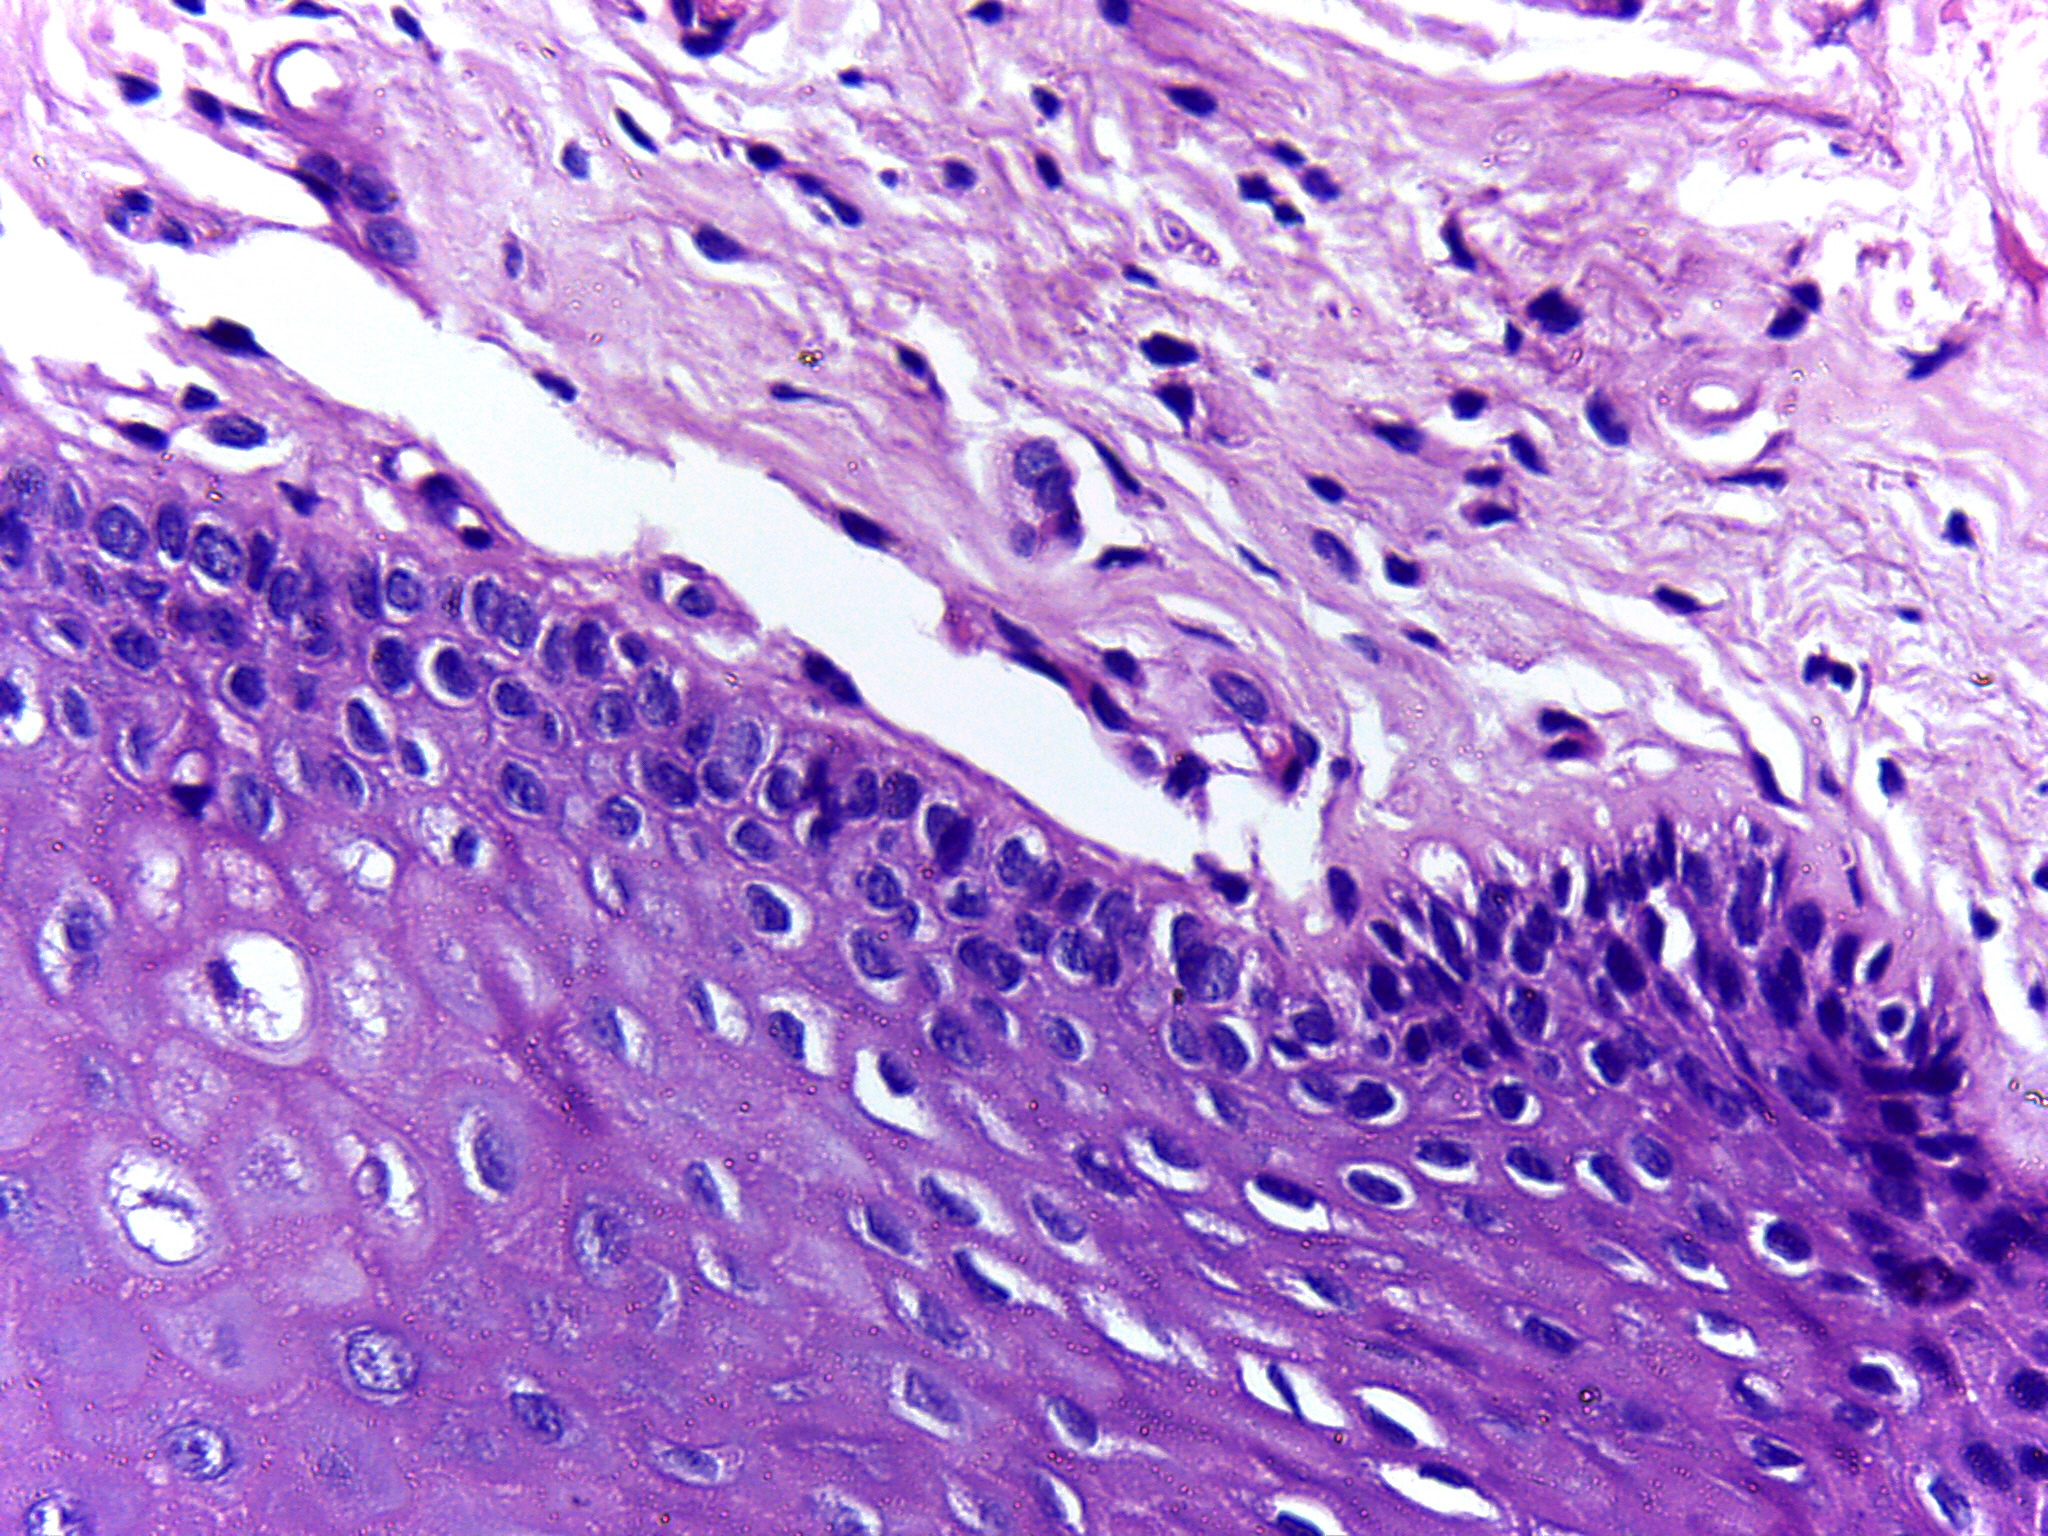
Diagnosis: Normal